Aerial crown-view tile of a tropical tree (Barro Colorado Island, Panama), acquired 20241216:
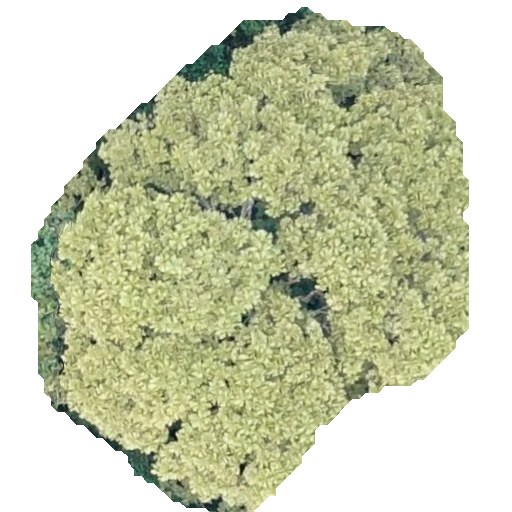
Species: Dipteryx oleifera
GBIF accepted scientific name: Dipteryx oleifera
Crown area: 226.329 m²